Question: I have an application that is sending hand crafted 'SOCK_RAW' packets from a 'PF_PACKET' socket. The packets are being created and sent as the screenshot from Wireshark shows. The packets being sent are 'TCP SYN' packets with an expected 'TCP SYN/ACK' response. However, no response is being received, again as the screenshot shows. I assume that this is because the router is dropping the packets for some reason. Any ideas what the reason could be? Or is there some other reason why I am not receiving any responses.

The full code is quite long because it takes a lot of code to get the IP address and the MAC address of the router to build the ethernet header with. So I have only included the most relevant code. If that is not enough please leave a comment and I will post the full code.
'''
fd_socket[z] = socket(PF_PACKET, SOCK_RAW|SOCK_NONBLOCK, htons(ETH_P_ALL));
if(fd_socket[z] == -1)
{
perror("socket");
return EXIT_FAILURE;
}
/* clear structure */
memset(&my_addr[z], 0, sizeof(struct sockaddr_ll));
my_addr[z].sll_family = PF_PACKET;
my_addr[z].sll_protocol = htons(ETH_P_ALL);
str_devname = ifname;
//strcpy (str_devname, ifname);
/* initialize interface struct */
strncpy (s_ifr.ifr_name, str_devname, sizeof(s_ifr.ifr_name));
/* Get the broad cast address */
ec = ioctl(fd_socket[z], SIOCGIFINDEX, &s_ifr);
if(ec == -1)
{
perror("iotcl");
return EXIT_FAILURE;
}
/* update with interface index */
i_ifindex = s_ifr.ifr_ifindex;
s_ifr.ifr_mtu = 7200;
/* update the mtu through ioctl */
ec = ioctl(fd_socket[z], SIOCSIFMTU, &s_ifr);
if(ec == -1)
{
perror("iotcl");
return EXIT_FAILURE;
}
/* set sockaddr info */
memset(&my_addr[z], 0, sizeof(struct sockaddr_ll));
my_addr[z].sll_family = AF_PACKET;
my_addr[z].sll_protocol = ETH_P_ALL;
my_addr[z].sll_ifindex = i_ifindex;
/* bind port */
if (bind(fd_socket[z], (struct sockaddr *)&my_addr[z], sizeof(struct sockaddr_ll)) == -1)
{
perror("bind");
return EXIT_FAILURE;
}
/* prepare Tx ring request */
s_packet_req.tp_block_size = c_buffer_sz;
s_packet_req.tp_frame_size = c_buffer_sz;
s_packet_req.tp_block_nr = c_buffer_nb;
s_packet_req.tp_frame_nr = c_buffer_nb;
/* calculate memory to mmap in the kernel */
size = s_packet_req.tp_block_size * s_packet_req.tp_block_nr;
/* set packet loss option */
tmp = mode_loss;
if (setsockopt(fd_socket[z], SOL_PACKET, PACKET_LOSS, (char *)&tmp, sizeof(tmp))<0)
{
perror("setsockopt: PACKET_LOSS");
return EXIT_FAILURE;
}
/* send TX ring request */
if (setsockopt(fd_socket[z], SOL_PACKET, PACKET_TX_RING, (char *)&s_packet_req, sizeof(s_packet_req))<0)
{
perror("setsockopt: PACKET_TX_RING");
return EXIT_FAILURE;
}
/* change send buffer size */
if(c_sndbuf_sz) {
printf("send buff size = %d
", c_sndbuf_sz);
if (setsockopt(fd_socket[z], SOL_SOCKET, SO_SNDBUF, &c_sndbuf_sz, sizeof(c_sndbuf_sz))< 0)
{
perror("getsockopt: SO_SNDBUF");
return EXIT_FAILURE;
}
}
/* get data offset */
data_offset = TPACKET_HDRLEN - sizeof(struct sockaddr_ll);
/* mmap Tx ring buffers memory */
ps_header_start = mmap(0, size, PROT_READ|PROT_WRITE, MAP_SHARED, fd_socket[z], 0);
if (ps_header_start == (void*)-1)
{
perror("mmap");
return EXIT_FAILURE;
}
int i,j;
int i_index = 0;
char * data;
int first_loop = 1;
struct tpacket_hdr * ps_header;
int ec_send = 0;
for(i=1; i <= c_packet_nb; i++)
{
int i_index_start = i_index;
int loop = 1;
/* get free buffer */
do {
ps_header = ((struct tpacket_hdr *)((void *)ps_header_start + (c_buffer_sz*i_index)));
data = ((void*) ps_header) + data_offset;
switch((volatile uint32_t)ps_header->tp_status)
{
case TP_STATUS_AVAILABLE:
/* fill data in buffer */
if(first_loop) {
//Datagram to represent the packet
char datagram[4096] , source_ip[32] , *data2, *pseudogram;
//zero out the packet buffer
memset (datagram, 0, 4096);
//Ethernet header
struct ether_header *eh = (struct ether_header *) datagram;
//IP header
struct iphdr *iph = (struct iphdr *) (datagram + sizeof (struct ether_header));
//TCP header
struct tcphdr *tcph = (struct tcphdr *) (datagram + sizeof (struct ether_header) + sizeof (struct ip));
struct sockaddr_in sin;
struct pseudo_header psh;
//Data part
data2 = datagram + sizeof(struct ether_header) + sizeof(struct iphdr) + sizeof(struct tcphdr);
strcpy(data2 , "ABCDEFGHIJKLMNOPQRSTUVWXYZ");
//some address resolution
strcpy(source_ip , inet_ntoa(ipaddr->sin_addr));
sin.sin_family = AF_INET;
sin.sin_port = htons(80);
if (fscanf(fp, "%253s", server) == 1)
sin.sin_addr.s_addr = inet_addr (server);
else
{
done = 1;
break;
}
//Fill in the Ethernet Header
eh->ether_dhost[0] = arp_resp->sender_mac[0];
eh->ether_dhost[1] = arp_resp->sender_mac[1];
eh->ether_dhost[2] = arp_resp->sender_mac[2];
eh->ether_dhost[3] = arp_resp->sender_mac[3];
eh->ether_dhost[4] = arp_resp->sender_mac[4];
eh->ether_dhost[5] = arp_resp->sender_mac[5];
memcpy(eh->ether_shost, ifr.ifr_hwaddr.sa_data, HWADDR_len);
eh->ether_type = 0x0008;
//Fill in the IP Header
iph->ihl = 5;
iph->version = 4;
iph->tos = 0;
iph->tot_len = sizeof (struct iphdr) + sizeof (struct tcphdr) + strlen(data);
iph->id = htonl (54321); //Id of this packet
iph->frag_off = 0;
iph->ttl = 255;
iph->protocol = IPPROTO_TCP;
iph->check = 0; //Set to 0 before calculating checksum
iph->saddr = inet_addr ( source_ip ); //Spoof the source ip address
iph->daddr = sin.sin_addr.s_addr;
//Ip checksum
iph->check = csum ((unsigned short *) datagram, iph->tot_len);
//TCP Header
tcph->source = htons (1234);
tcph->dest = htons (80);
tcph->seq = 0;
tcph->ack_seq = 0;
tcph->doff = 5; //tcp header size
tcph->fin=0;
tcph->syn=1;
tcph->rst=0;
tcph->psh=0;
tcph->ack=0;
tcph->urg=0;
tcph->window = htons (5840); // maximum allowed window size
tcph->check = 0; //leave checksum 0 now, filled later by pseudo header
tcph->urg_ptr = 0;
//Now the TCP checksum
psh.source_address = inet_addr( source_ip );
psh.dest_address = sin.sin_addr.s_addr;
psh.placeholder = 0;
psh.protocol = IPPROTO_TCP;
psh.tcp_length = htons(sizeof(struct tcphdr) + strlen(data) );
int psize = sizeof(struct pseudo_header) + sizeof(struct tcphdr) + strlen(data);
pseudogram = malloc(psize);
memcpy(pseudogram , (char*) &psh , sizeof (struct pseudo_header));
memcpy(pseudogram + sizeof(struct pseudo_header) , tcph , sizeof(struct tcphdr) + strlen(data));
tcph->check = csum( (unsigned short*) pseudogram , psize);
memcpy(data, datagram, 4096);
free(pseudogram);
// for(j=0;j<c_packet_sz;j++)
// data[j] = j;
}
loop = 0;
break;
case TP_STATUS_WRONG_FORMAT:
printf("An error has occured during transfer
");
exit(EXIT_FAILURE);
break;
default:
/* nothing to do => schedule : useful if no SMP */
usleep(0);
break;
}
}
while(loop == 1);
i_index ++;
if(i_index >= c_buffer_nb)
{
i_index = 0;
first_loop = 0;
}
/* update packet len */
ps_header->tp_len = c_packet_sz;
/* set header flag to USER (trigs xmit)*/
ps_header->tp_status = TP_STATUS_SEND_REQUEST;
/* if smp mode selected */
if(!mode_thread)
{
/* send all packets */
if( ((i&c_send_mask)==0) || (ec_send < 0) || (i == c_packet_nb) )
{
/* send all buffers with TP_STATUS_SEND_REQUEST */
/* Don't wait end of transfer */
//ec_send = (int) task_send((void*)0);
}
}
else if(c_error) {
if(i == (c_packet_nb/2))
{
int ec_close;
if(c_error == 1) {
ec_close = close(fd_socket[z]);
}
if(c_error == 2) {
if (setsockopt(fd_socket[z], SOL_PACKET, PACKET_TX_RING, (char *)&s_packet_req, sizeof(s_packet_req))<0)
{
perror("setsockopt: PACKET_TX_RING");
//return EXIT_FAILURE;
}
}
break;
}
}
}
//int ec_send;
static int total=0;
int blocking = 1;
/* send all buffers with TP_STATUS_SEND_REQUEST */
/* Wait end of transfer */
ec_send = sendto(fd_socket[z],NULL,0,(blocking? 0 : MSG_DONTWAIT),(struct sockaddr *) ps_sockaddr,sizeof(struct sockaddr_ll));
if(ec_send < 0) {
perror("sendto");
}
else if ( ec_send == 0 ) {
/* nothing to do => schedule : useful if no SMP */
usleep(0);
}
else {
total += ec_send/(c_packet_sz);
printf("send %d packets (+%d bytes)
",total, ec_send);
fflush(0);
}
//ps_header_start = mmap(0, size, PROT_READ|PROT_WRITE, MAP_SHARED, fd_socket[z], 0);
if (munmap(ps_header_start, size) == -1)
{
perror("munmap");
exit(EXIT_FAILURE);
}
close(fd_socket[z]);
'''
EDIT
A similar program that uses 'SOCK_RAW' on a 'PF_INET' socket also sends hand crafted packets doing a 'TCP SYN' and does in fact receive the expected 'TCP SYN/ACK' response. The only difference in the way the packets are constructed is that the 'PF_PACKET' version has to have the ethernet headers added as well. The below screenshot shows a packet sent and a packet received which shows that the ethernet headers are the same for both the 'PF_INET' version and the 'PF_PACKET' version. So it is a mystery what the actual difference is that leads to this behaviour.
<URL>
The 'PF_INET' program code is as follows
'''
/*
Raw TCP packets
*/
#include <stdio.h> //for printf
#include <string.h> //memset
#include <sys/socket.h> //for socket ofcourse
#include <stdlib.h> //for exit(0);
#include <errno.h> //For errno - the error number
#include <netinet/tcp.h> //Provides declarations for tcp header
#include <netinet/ip.h> //Provides declarations for ip header
#include <arpa/inet.h> // inet_addr
#include <unistd.h> // sleep()
/*
96 bit (12 bytes) pseudo header needed for tcp header checksum calculation
*/
struct pseudo_header
{
u_int32_t source_address;
u_int32_t dest_address;
u_int8_t placeholder;
u_int8_t protocol;
u_int16_t tcp_length;
};
/*
Generic checksum calculation function
*/
unsigned short csum(unsigned short *ptr,int nbytes)
{
register long sum;
unsigned short oddbyte;
register short answer;
sum=0;
while(nbytes>1) {
sum+=*ptr++;
nbytes-=2;
}
if(nbytes==1) {
oddbyte=0;
*((u_char*)&oddbyte)=*(u_char*)ptr;
sum+=oddbyte;
}
sum = (sum>>16)+(sum & 0xffff);
sum = sum + (sum>>16);
answer=(short)~sum;
return(answer);
}
int main (void)
{
//Create a raw socket
int s = socket (PF_INET, SOCK_RAW, IPPROTO_TCP);
if(s == -1)
{
//socket creation failed, may be because of non-root privileges
perror("Failed to create socket");
exit(1);
}
//Datagram to represent the packet
char datagram[4096] , source_ip[32] , *data , *pseudogram;
//zero out the packet buffer
memset (datagram, 0, 4096);
//IP header
struct iphdr *iph = (struct iphdr *) datagram;
//TCP header
struct tcphdr *tcph = (struct tcphdr *) (datagram + sizeof (struct ip));
struct sockaddr_in sin;
struct pseudo_header psh;
//Data part
data = datagram + sizeof(struct iphdr) + sizeof(struct tcphdr);
strcpy(data , "ABCDEFGHIJKLMNOPQRSTUVWXYZ");
//some address resolution
strcpy(source_ip , "192.168.1.170");
sin.sin_family = AF_INET;
sin.sin_port = htons(80);
sin.sin_addr.s_addr = inet_addr ("51.89.233.84");
//Fill in the IP Header
iph->ihl = 5;
iph->version = 4;
iph->tos = 0;
iph->tot_len = sizeof (struct iphdr) + sizeof (struct tcphdr) + strlen(data);
iph->id = htonl (54321); //Id of this packet
iph->frag_off = 0;
iph->ttl = 255;
iph->protocol = IPPROTO_TCP;
iph->check = 0; //Set to 0 before calculating checksum
iph->saddr = inet_addr ( source_ip ); //Spoof the source ip address
iph->daddr = sin.sin_addr.s_addr;
//Ip checksum
iph->check = csum ((unsigned short *) datagram, iph->tot_len);
//TCP Header
tcph->source = htons (1234);
tcph->dest = htons (80);
tcph->seq = 0;
tcph->ack_seq = 0;
tcph->doff = 5; //tcp header size
tcph->fin=0;
tcph->syn=1;
tcph->rst=0;
tcph->psh=0;
tcph->ack=0;
tcph->urg=0;
tcph->window = htons (5840); /* maximum allowed window size */
tcph->check = 0; //leave checksum 0 now, filled later by pseudo header
tcph->urg_ptr = 0;
//Now the TCP checksum
psh.source_address = inet_addr( source_ip );
psh.dest_address = sin.sin_addr.s_addr;
psh.placeholder = 0;
psh.protocol = IPPROTO_TCP;
psh.tcp_length = htons(sizeof(struct tcphdr) + strlen(data) );
int psize = sizeof(struct pseudo_header) + sizeof(struct tcphdr) + strlen(data);
pseudogram = malloc(psize);
memcpy(pseudogram , (char*) &psh , sizeof (struct pseudo_header));
memcpy(pseudogram + sizeof(struct pseudo_header) , tcph , sizeof(struct tcphdr) + strlen(data));
tcph->check = csum( (unsigned short*) pseudogram , psize);
//IP_HDRINCL to tell the kernel that headers are included in the packet
int one = 1;
const int *val = &one;
if (setsockopt (s, IPPROTO_IP, IP_HDRINCL, val, sizeof (one)) < 0)
{
perror("Error setting IP_HDRINCL");
exit(0);
}
//loop if you want to flood :)
while (1)
{
//Send the packet
if (sendto (s, datagram, iph->tot_len , 0, (struct sockaddr *) &sin, sizeof (sin)) < 0)
{
perror("sendto failed");
}
//Data send successfully
else
{
printf ("Packet Send. Length : %d
" , iph->tot_len);
}
// sleep for 1 seconds
sleep(1);
}
return 0;
}
'''
EDIT
On closer inspection of the packets being sent out on the wire I noticed that the IP header checksum is wrong for the 'PF_PACKET' version. Also the byte order needs to be reversed for values added that are more than a single byte in length. Why doesn't the checksum function work for the 'PF_PACKET' version. Here is the csum function:
'''
/*
Generic checksum calculation function
*/
unsigned short csum(unsigned short *ptr,int nbytes)
{
register long sum;
unsigned short oddbyte;
register short answer;
sum=0;
while(nbytes>1) {
sum+=*ptr++;
nbytes-=2;
}
if(nbytes==1) {
oddbyte=0;
*((u_char*)&oddbyte)=*(u_char*)ptr;
sum+=oddbyte;
}
sum = (sum>>16)+(sum & 0xffff);
sum = sum + (sum>>16);
answer=(short)~sum;
return(answer);
}
'''
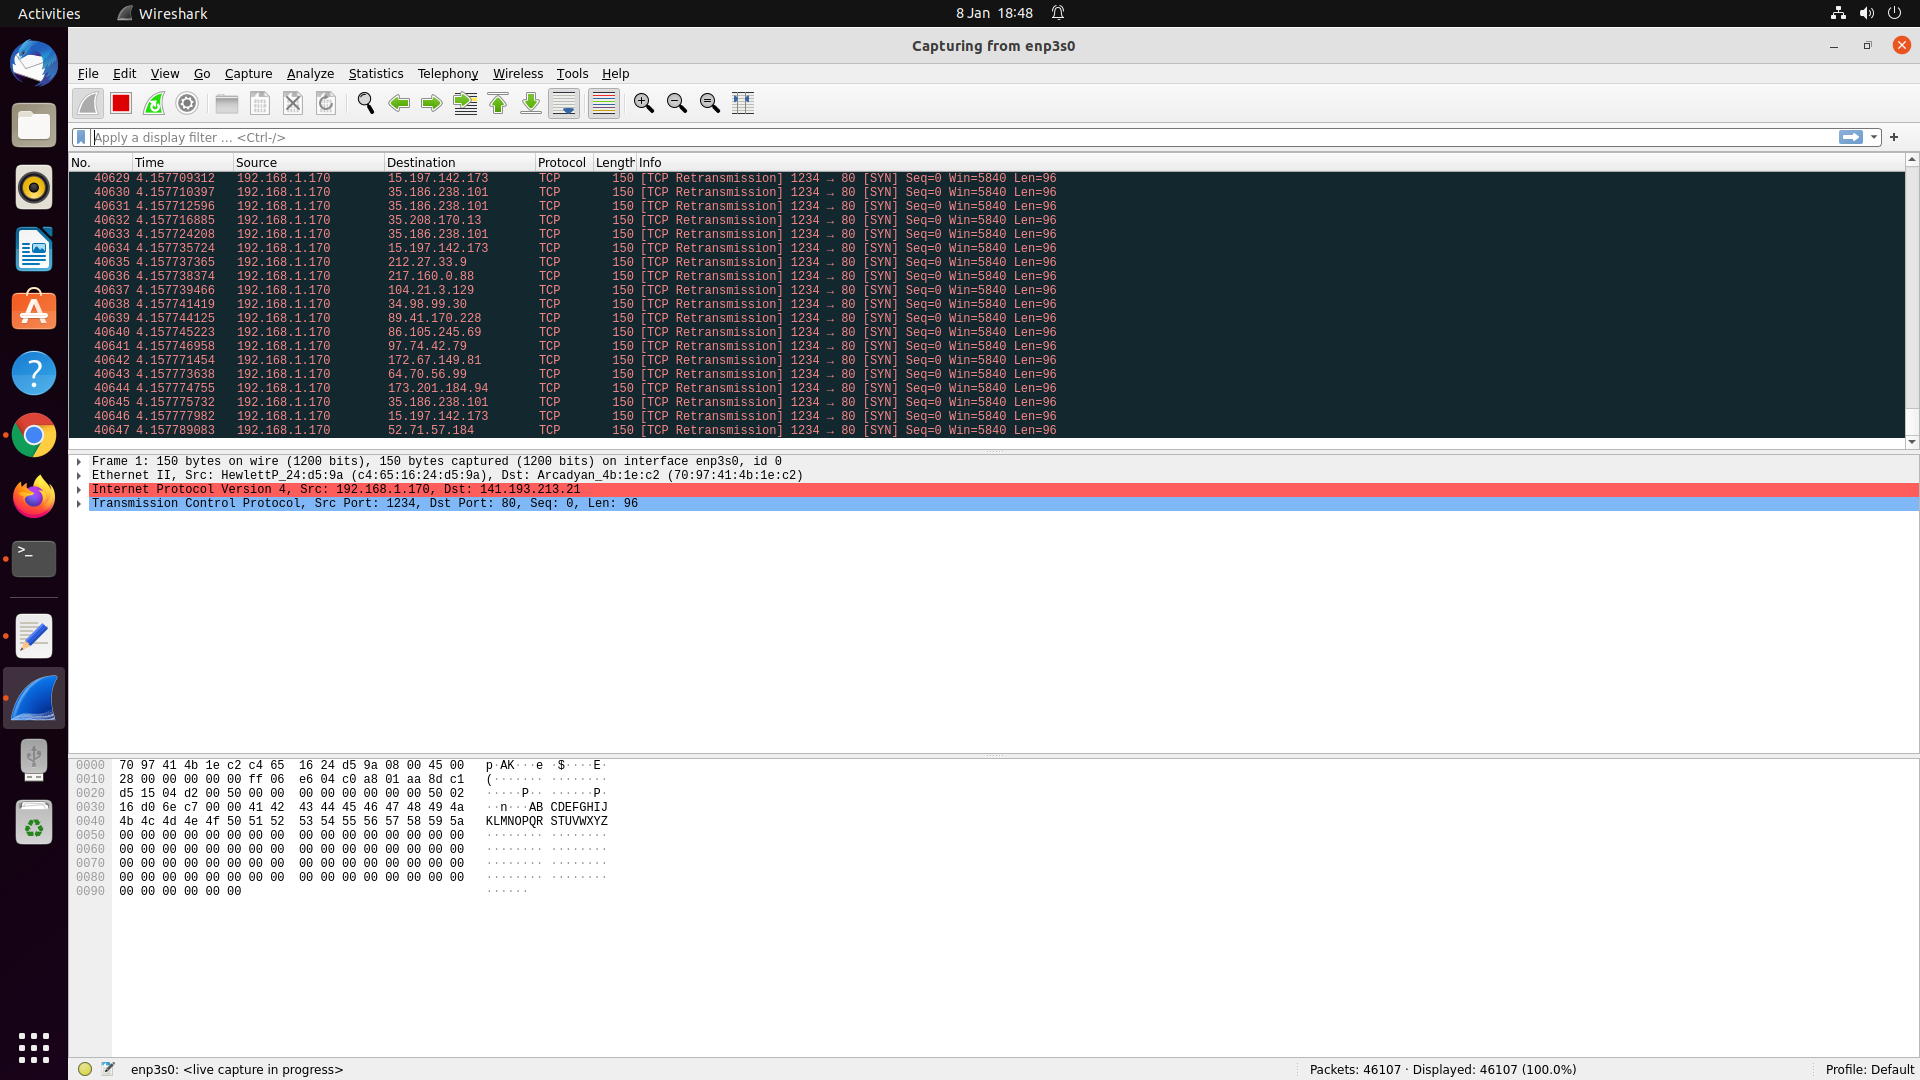
Answer: The ip4 checksum is only calculated over the ip header, if I get it correctly. So if you pass the total lenght of the whole packet to the checlsum calculation function, I would not be surprised, if you get a wrong checksum. I wonder though why it happend to work in the second program.